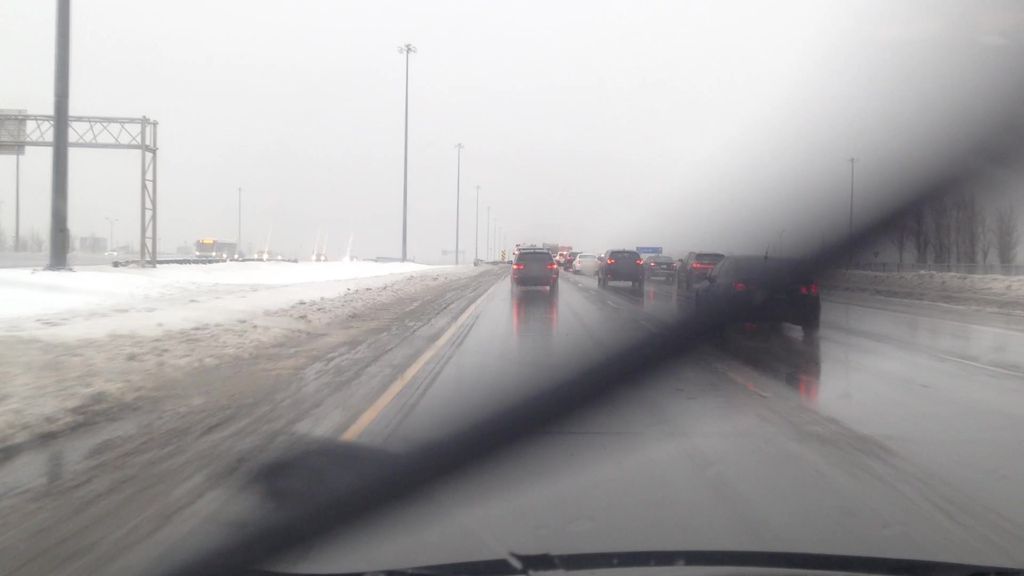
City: montreal